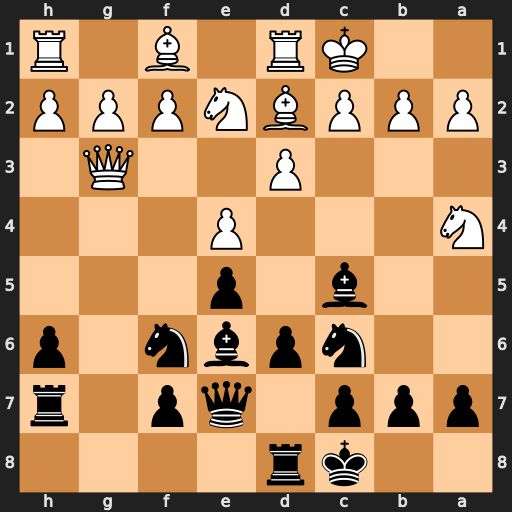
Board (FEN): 2kr4/ppp1qp1r/2npbn1p/2b1p3/N3P3/3P2Q1/PPPBNPPP/2KR1B1R
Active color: b
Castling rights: -
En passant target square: -
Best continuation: Rg8 Qh4 Rg4